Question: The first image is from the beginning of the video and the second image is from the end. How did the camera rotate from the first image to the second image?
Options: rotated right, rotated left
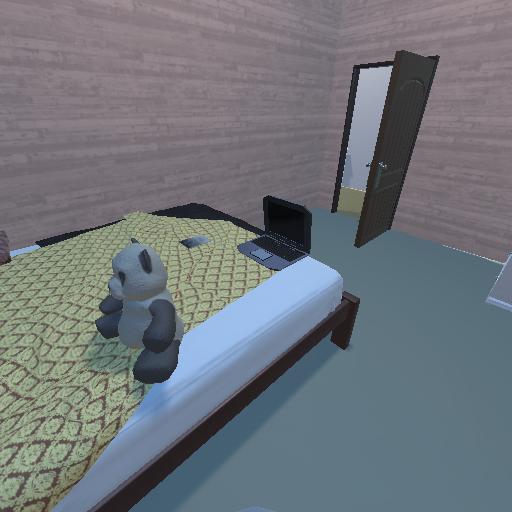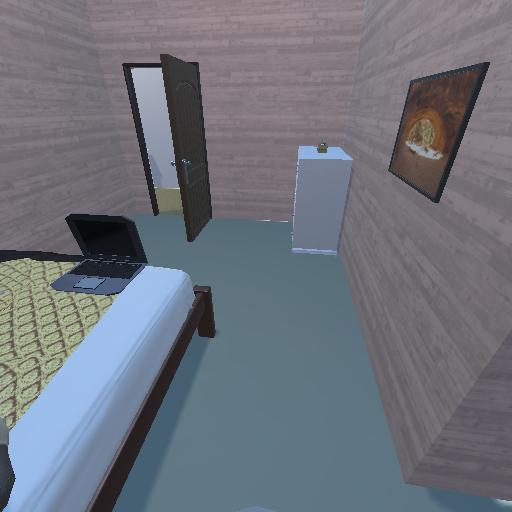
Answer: rotated right